Chest X-ray. View position: AP
Patient age: 23
Patient sex: M
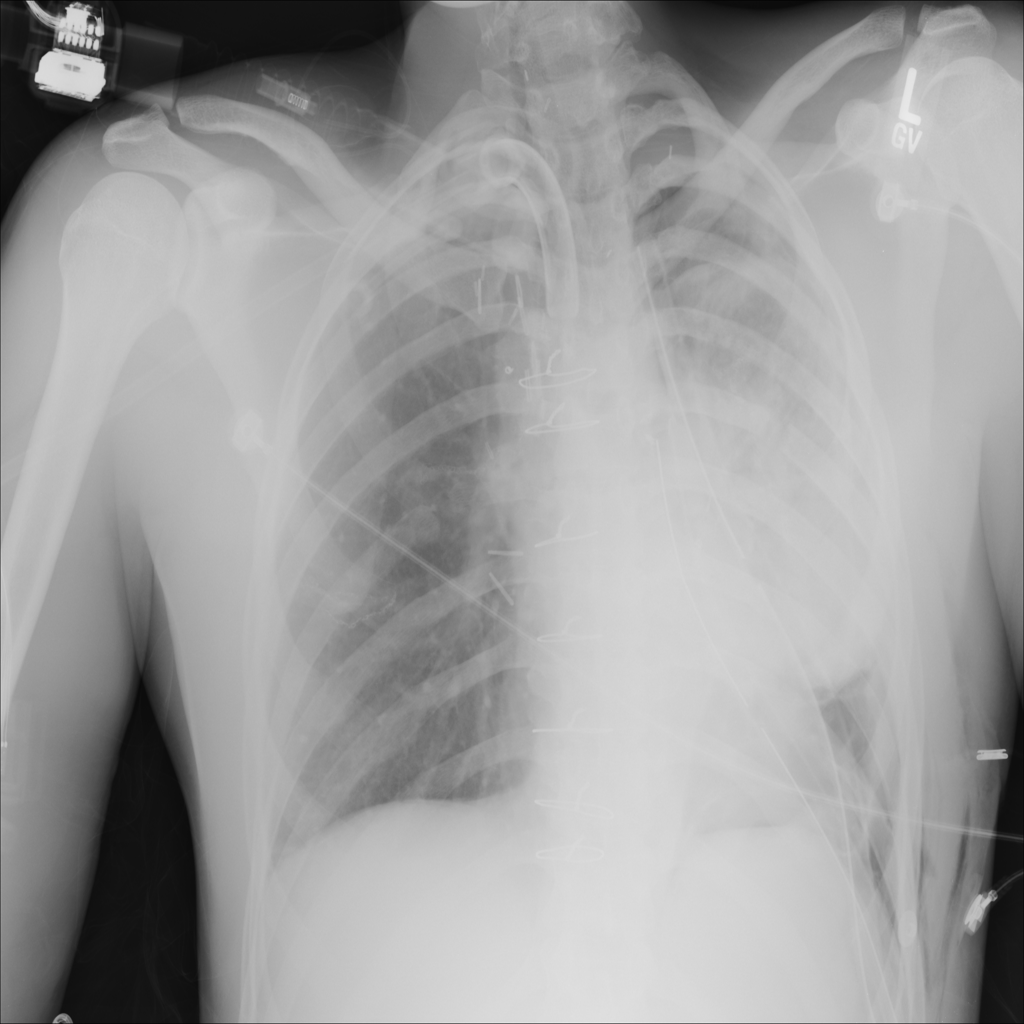
Finding: Pneumothorax